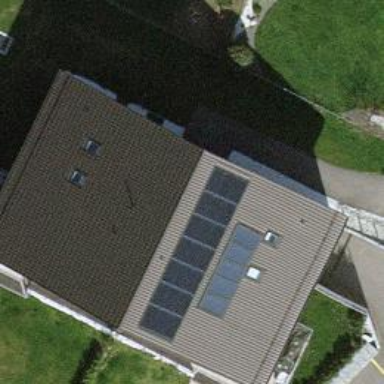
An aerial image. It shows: Simple and straightforward house.